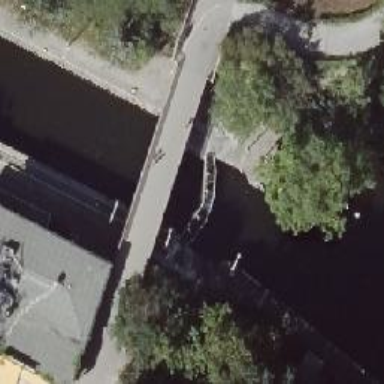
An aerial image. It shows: Lock gate on waterway.